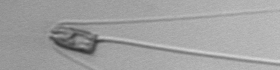
Label: Chaetoceros_throndsenii